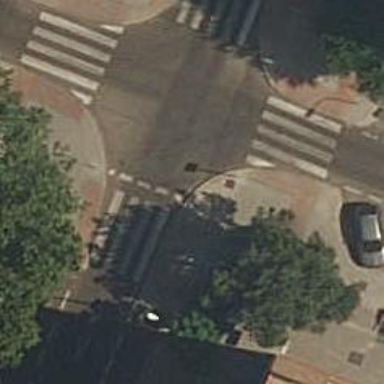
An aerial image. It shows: Marked crossing on the road.